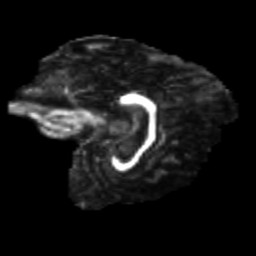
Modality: FA
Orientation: sagittal
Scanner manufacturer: siemens
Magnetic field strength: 3 T
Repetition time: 9.2 s
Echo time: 0.084 s